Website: walmart
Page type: customer-info-address
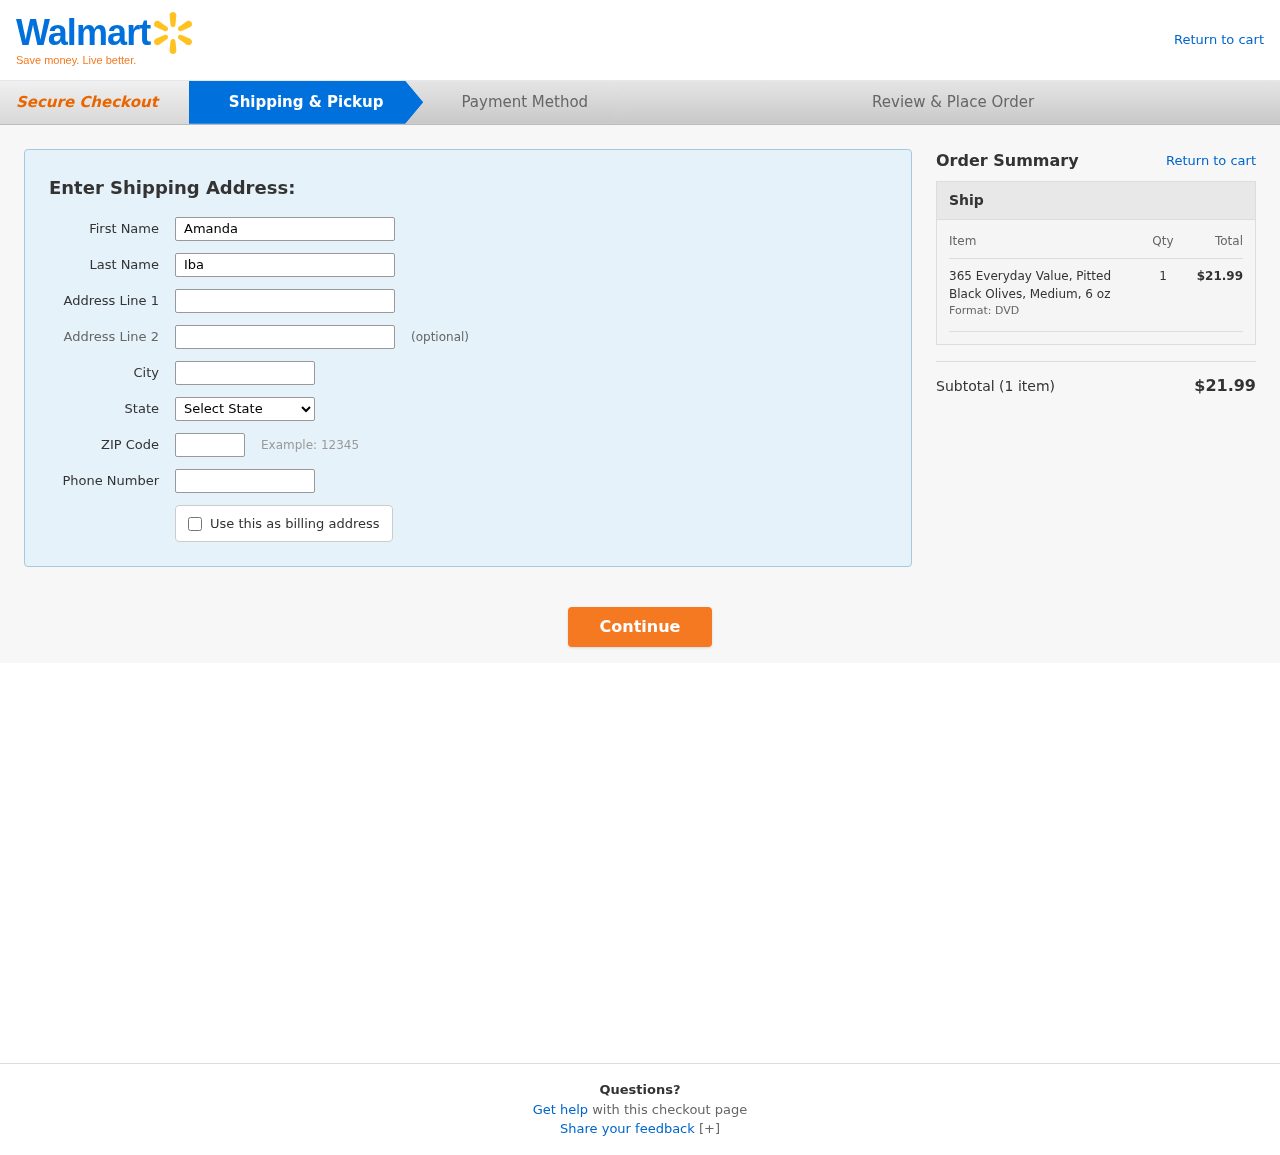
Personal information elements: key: PII_CITY
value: Collinsmouth
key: PII_FIRSTNAME
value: Amanda
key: PII_LASTNAME
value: Ibarra
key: PII_PHONE
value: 3859399762
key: PII_POSTCODE
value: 12580
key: PII_STATE
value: PR
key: PII_STREET
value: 4534 Martinez Lodge
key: PII_STREET2
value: Suite 448
Product elements: key: PRODUCT1_NAME
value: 365 Everyday Value, Pitted Black Olives, Medium, 6 oz
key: PRODUCT1_QUANTITY
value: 1
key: PRODUCT1_LINE_TOTAL
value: $21.99
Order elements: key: ORDER_NUM_ITEMS
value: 1
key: ORDER_SUBTOTAL
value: $21.99